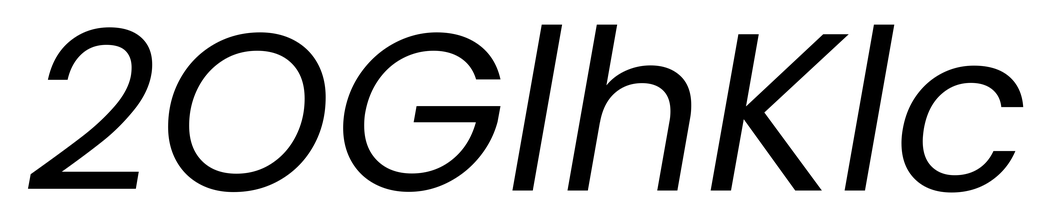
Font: Poppins-Italic